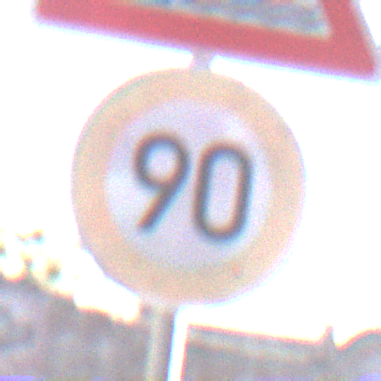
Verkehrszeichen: Geschwindigkeit90
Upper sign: Ufer
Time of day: MorningAfternoon
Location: Outdoor (Special)
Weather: PartlyCloudy
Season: NotSpecified
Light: Natural